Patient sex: F
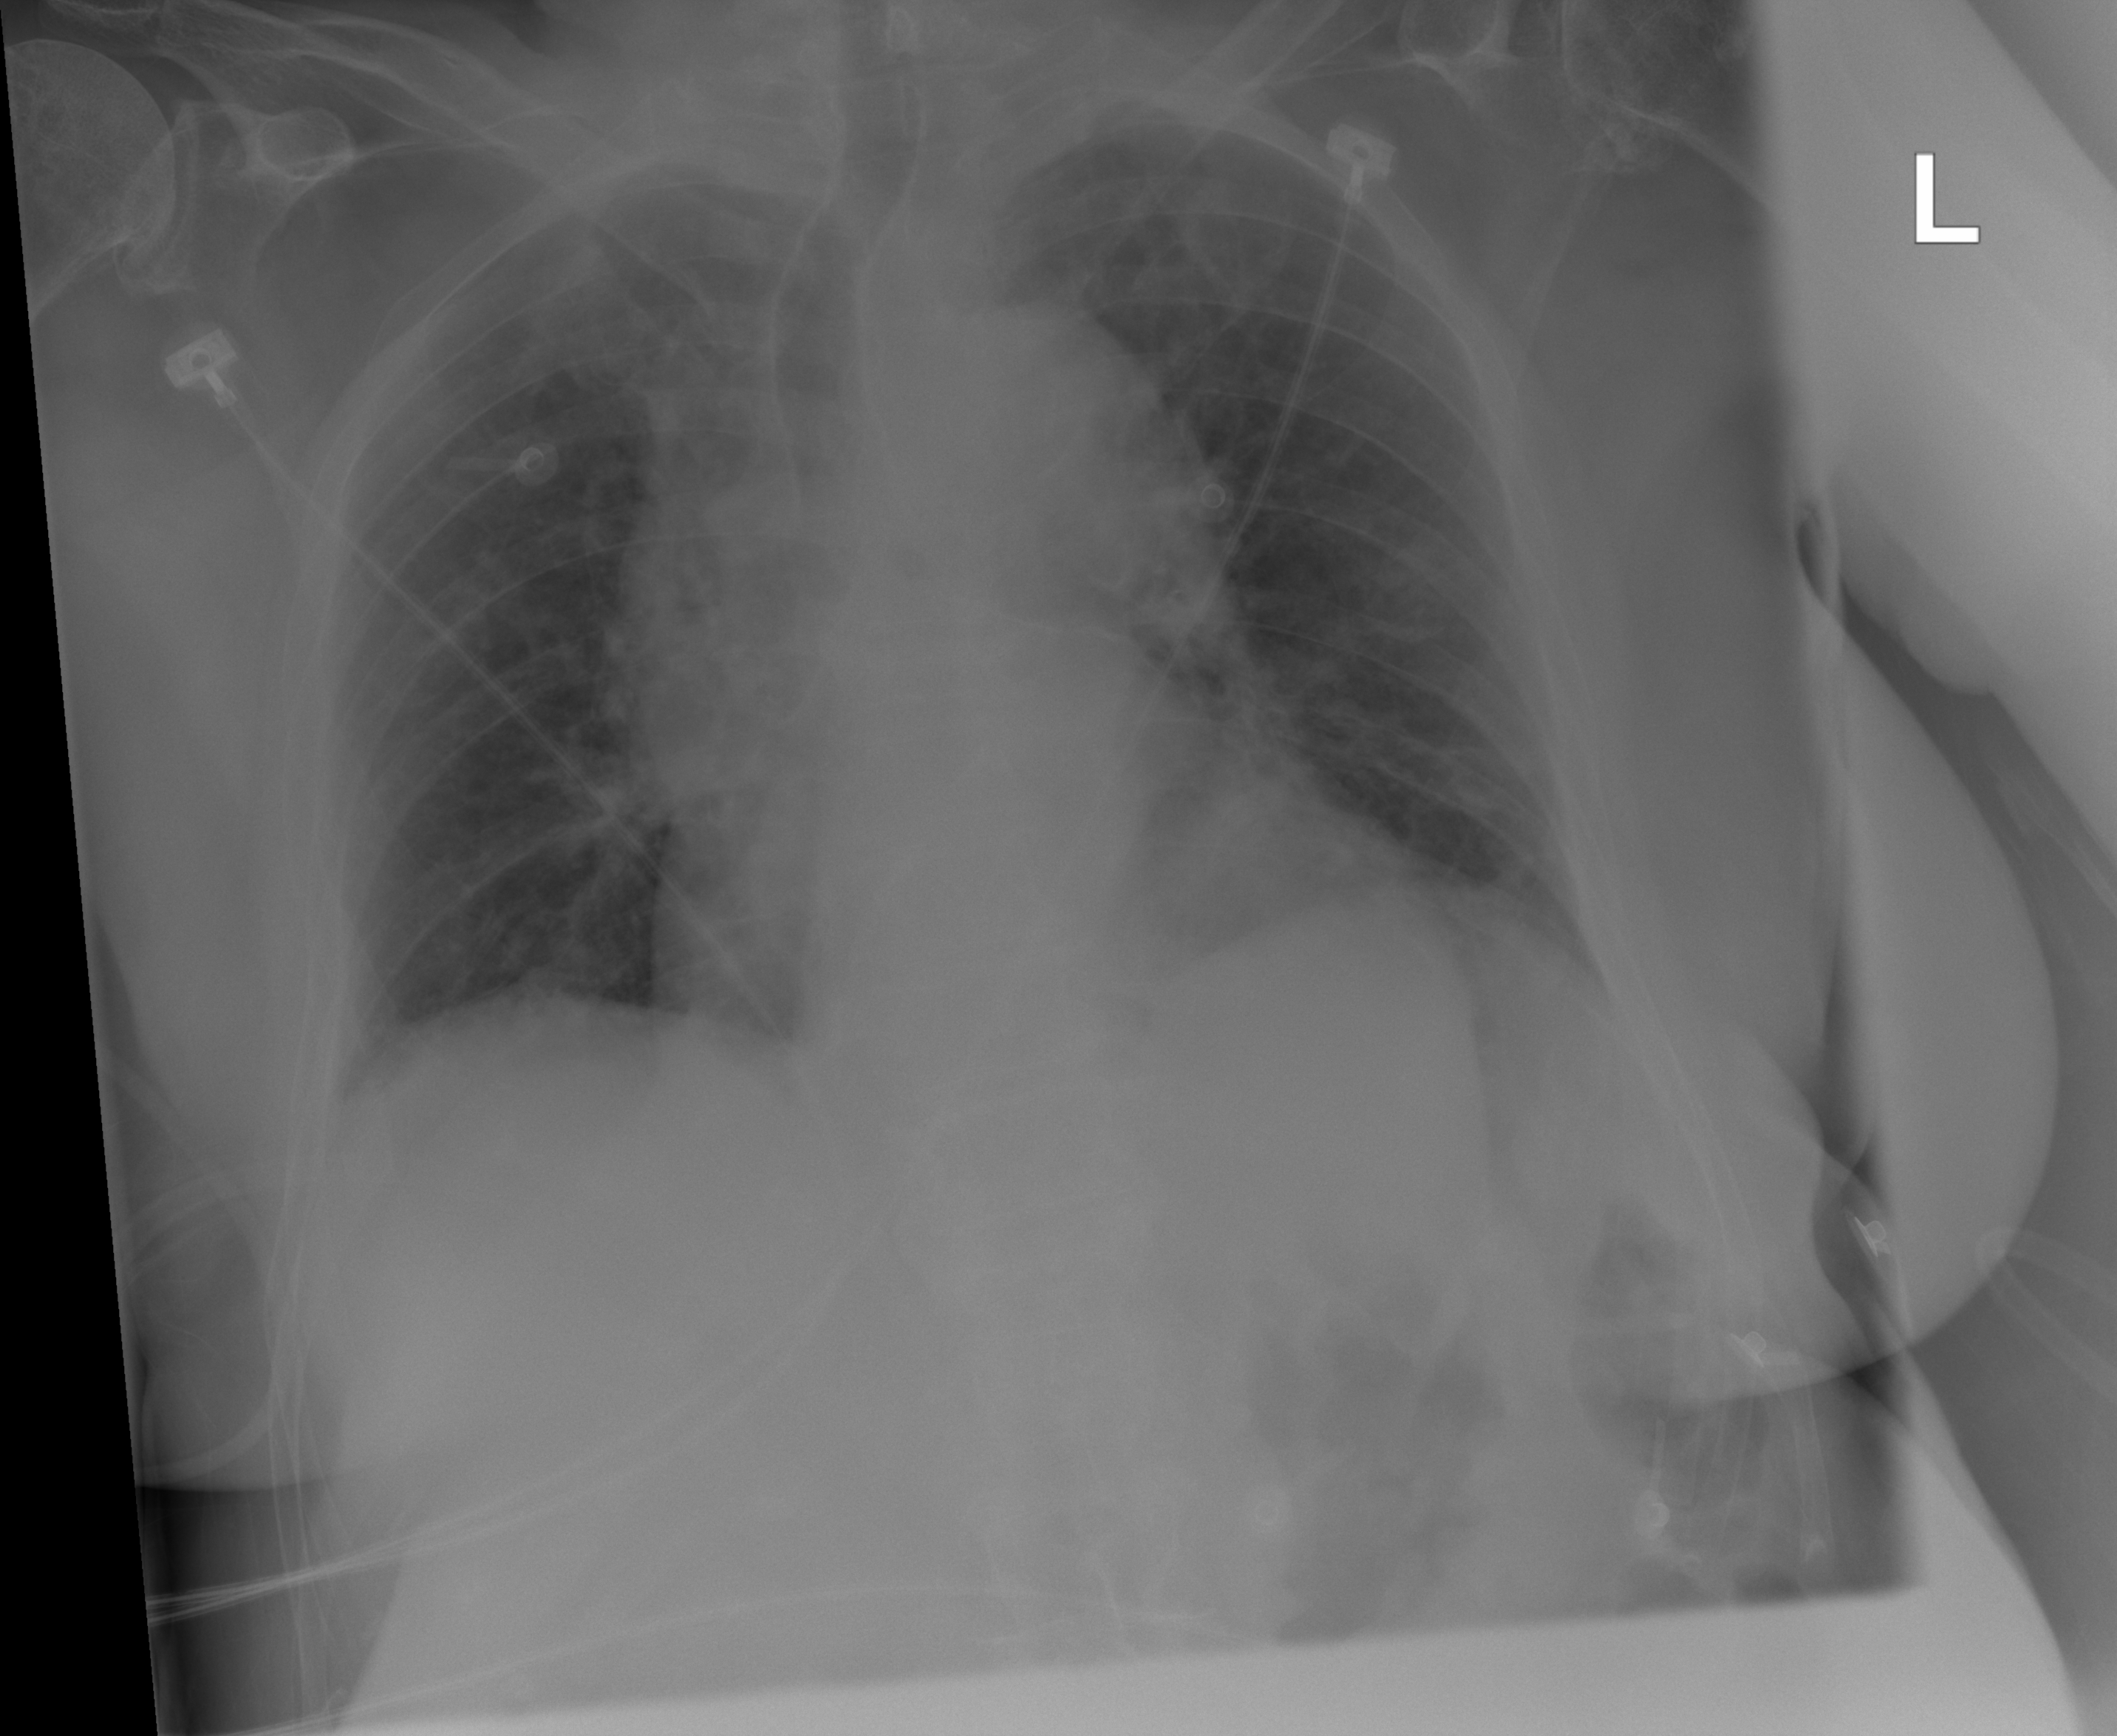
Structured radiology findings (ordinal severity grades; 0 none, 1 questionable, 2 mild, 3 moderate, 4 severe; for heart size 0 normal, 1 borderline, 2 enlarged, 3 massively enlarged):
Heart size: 2
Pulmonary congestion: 0
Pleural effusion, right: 0
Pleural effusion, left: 0
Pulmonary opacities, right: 2
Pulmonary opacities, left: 0
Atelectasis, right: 0
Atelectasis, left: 0